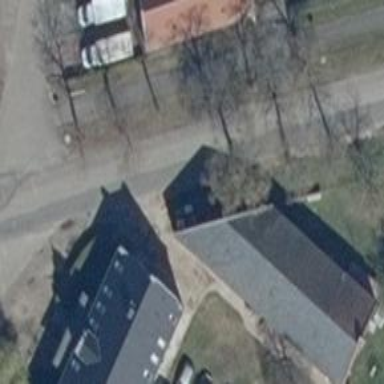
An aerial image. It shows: Secondary road with sidewalk on the left.